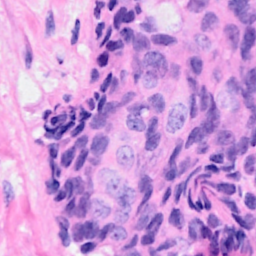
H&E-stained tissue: Breast